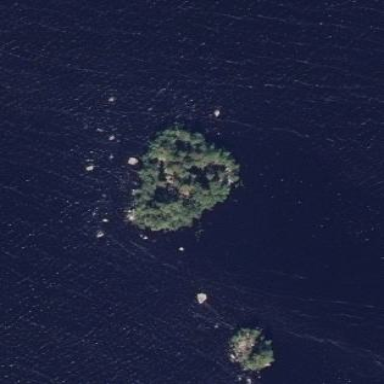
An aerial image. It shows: Islet surrounded by woodland.